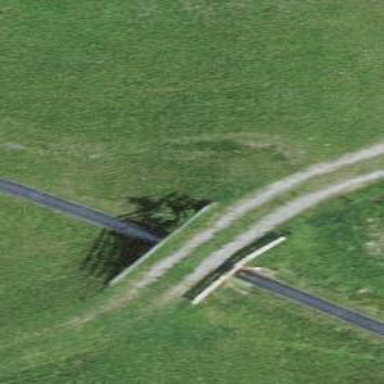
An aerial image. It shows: Summer toboggan attraction located in tunnel on track in leisure land area.